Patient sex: M
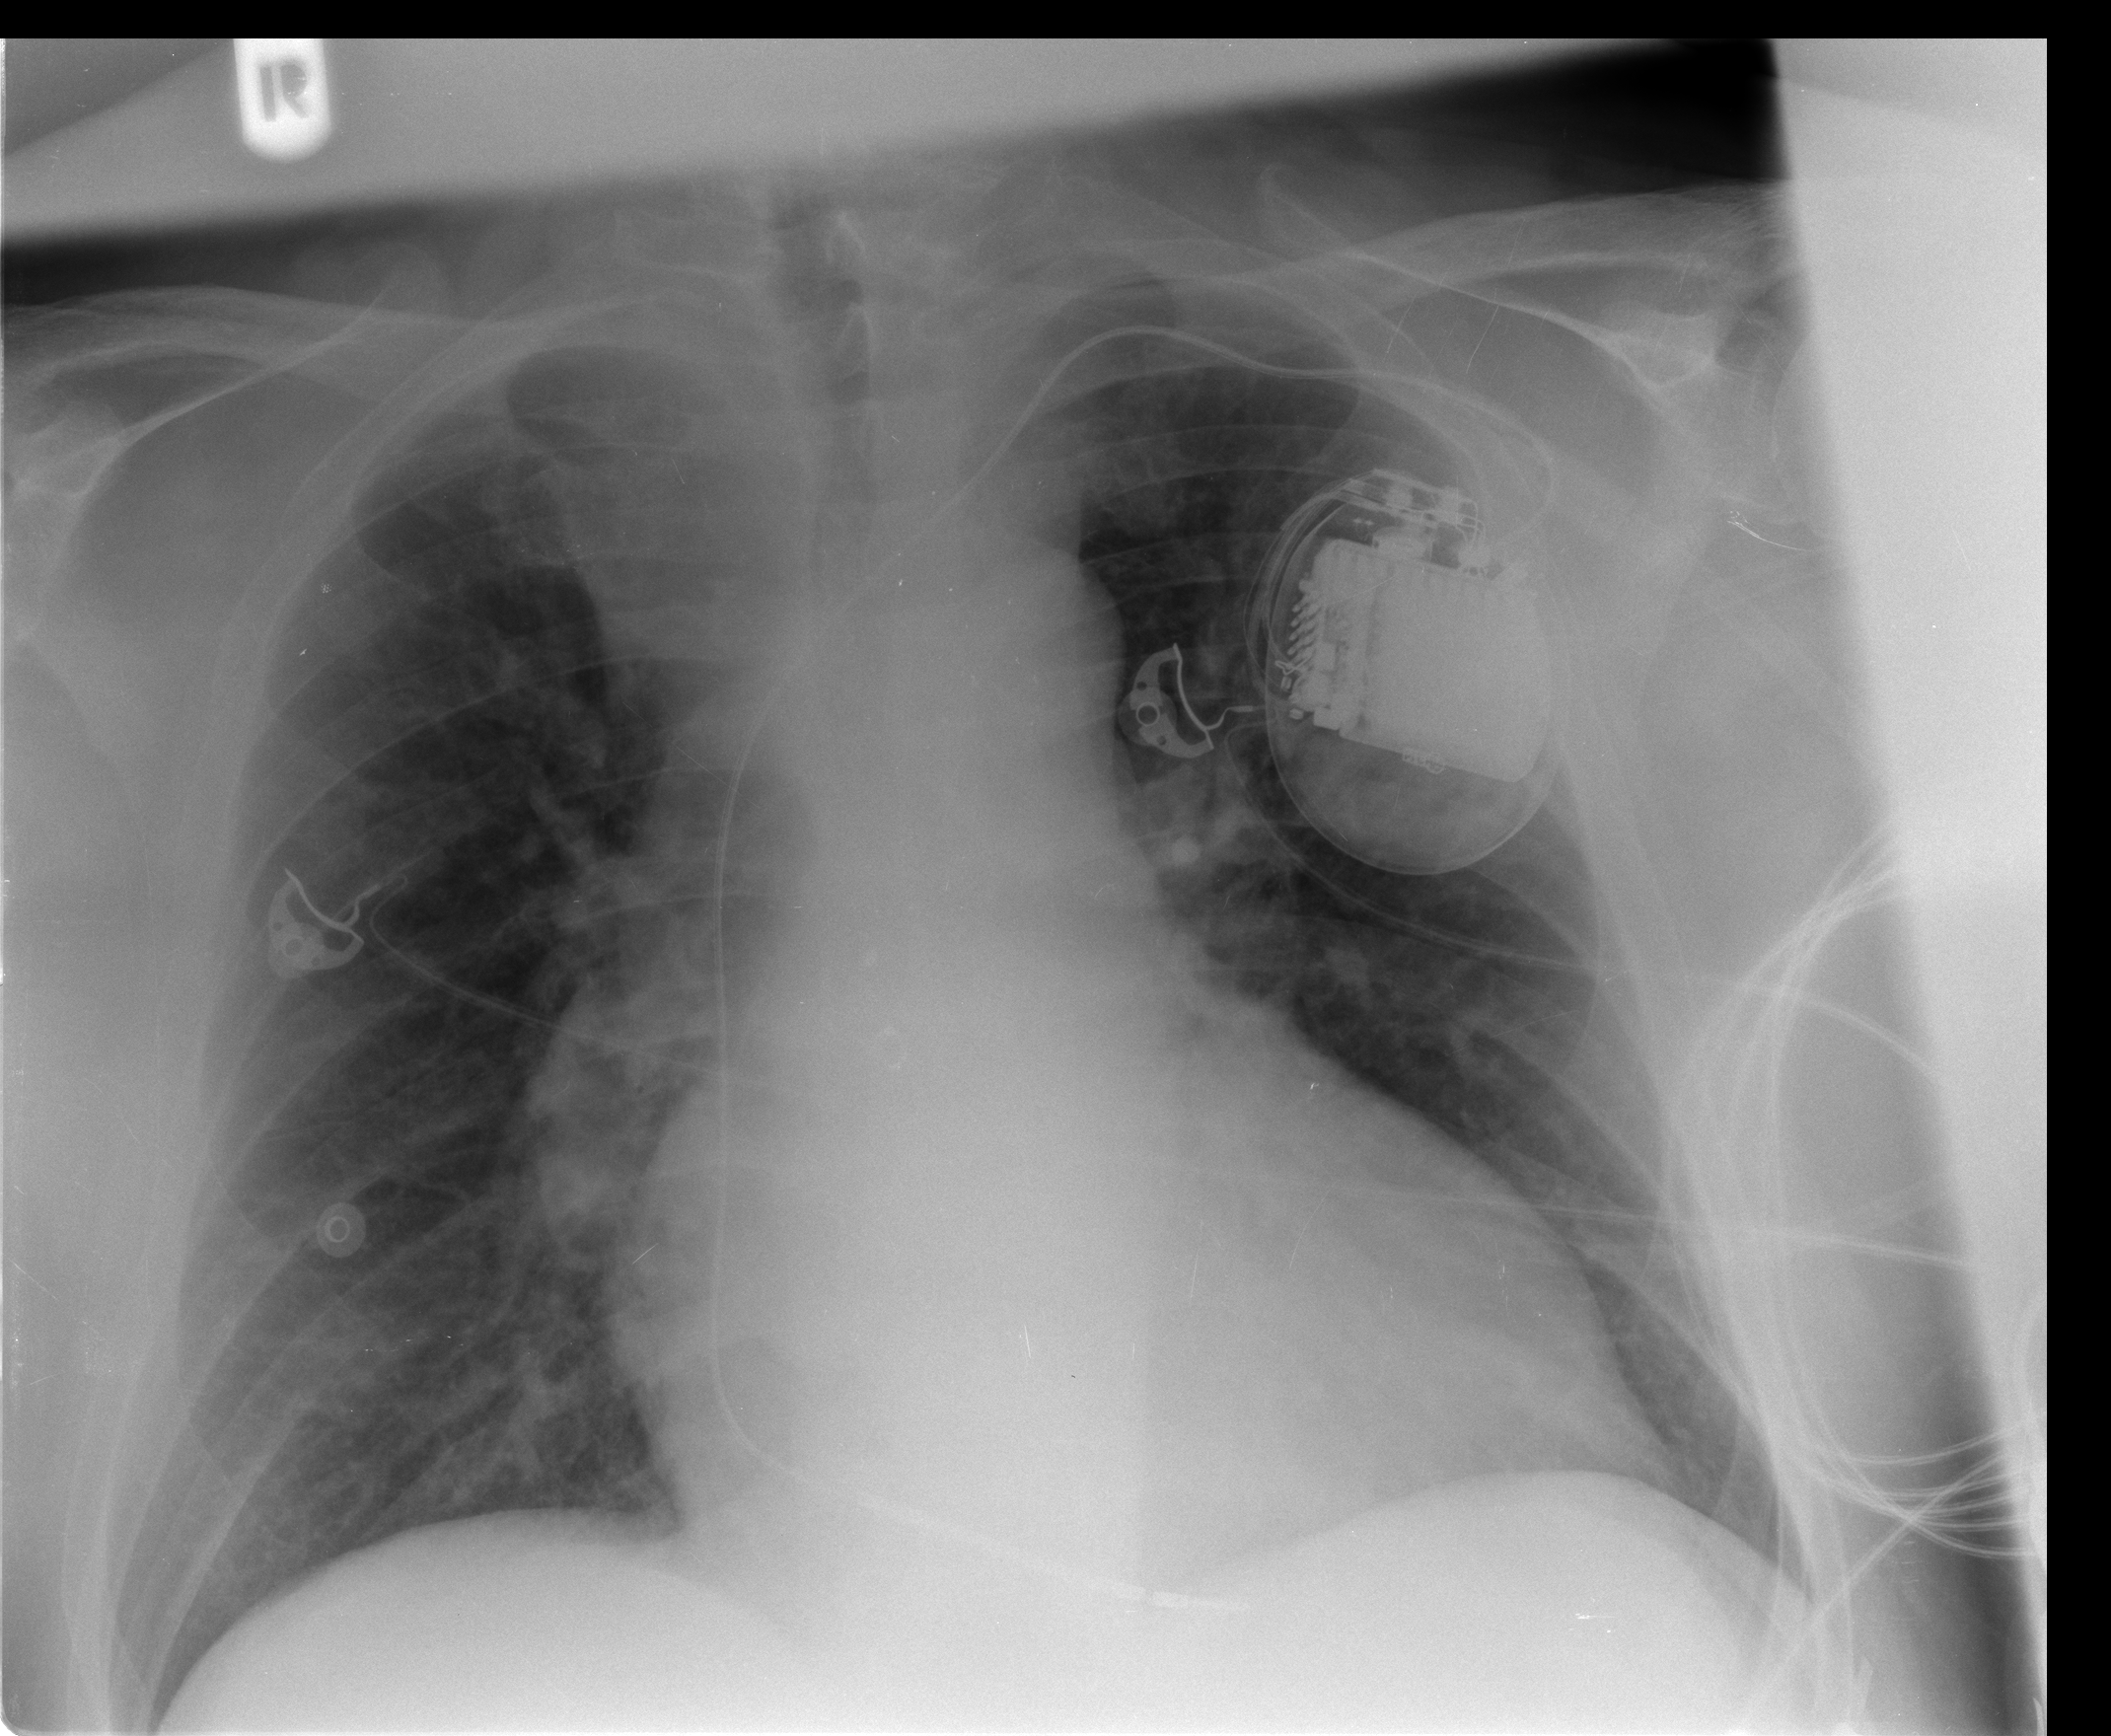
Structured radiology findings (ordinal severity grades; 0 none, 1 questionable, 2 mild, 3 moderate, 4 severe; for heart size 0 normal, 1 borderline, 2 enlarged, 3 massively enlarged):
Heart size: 0
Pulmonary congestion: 2
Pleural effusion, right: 0
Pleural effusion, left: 0
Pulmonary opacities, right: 0
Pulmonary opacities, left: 0
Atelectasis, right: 0
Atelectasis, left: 0